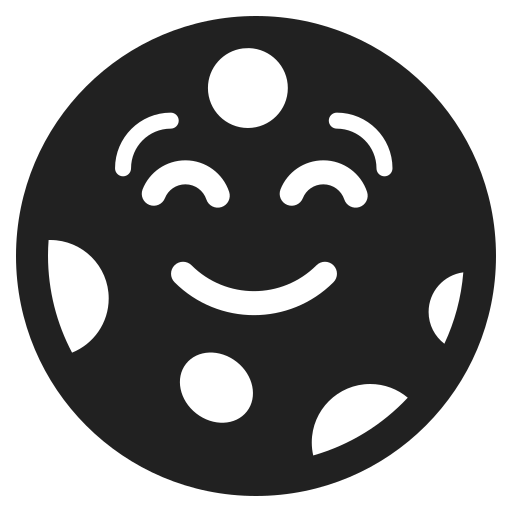
new moon face high contrast